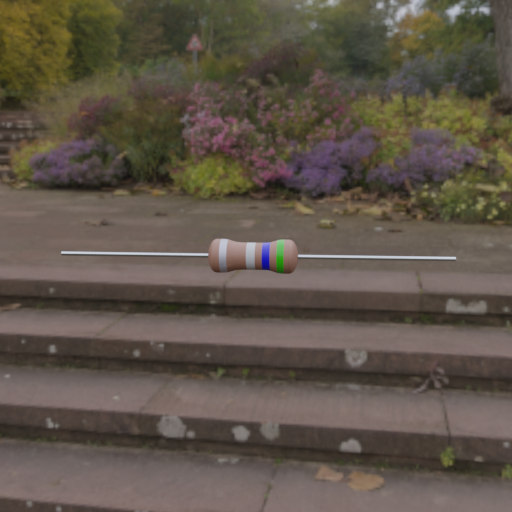
Resistor colour bands (in order): silver, silver, blue, green